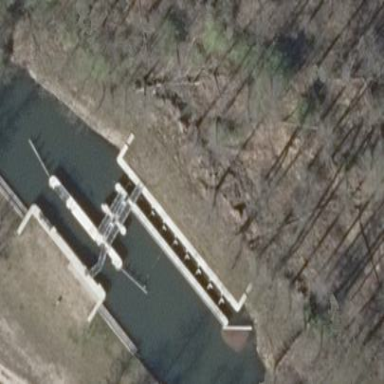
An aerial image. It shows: Water basin with fish pass.